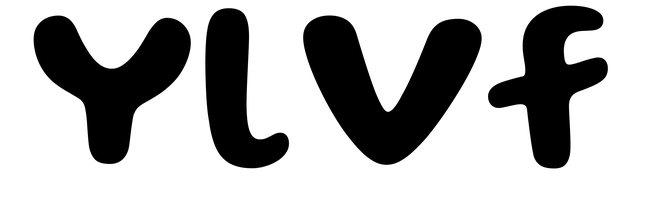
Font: Gluten_SemiBold